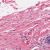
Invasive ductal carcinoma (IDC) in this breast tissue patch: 0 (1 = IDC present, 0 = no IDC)